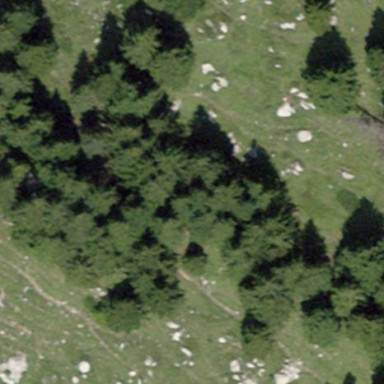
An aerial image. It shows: Forest area.